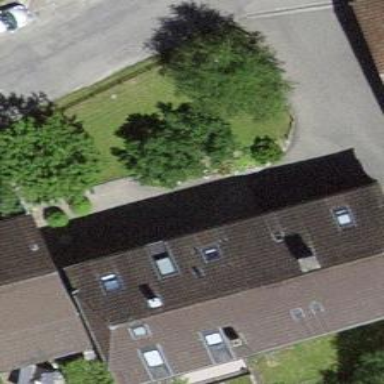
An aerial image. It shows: Residential building.